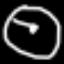
Label: clock